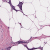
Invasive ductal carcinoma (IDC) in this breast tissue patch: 0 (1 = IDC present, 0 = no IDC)